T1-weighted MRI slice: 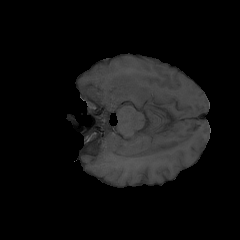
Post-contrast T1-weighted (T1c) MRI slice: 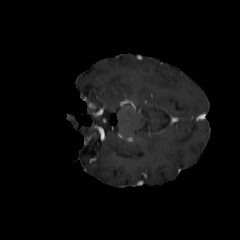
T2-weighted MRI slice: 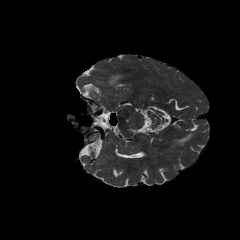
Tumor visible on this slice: yes